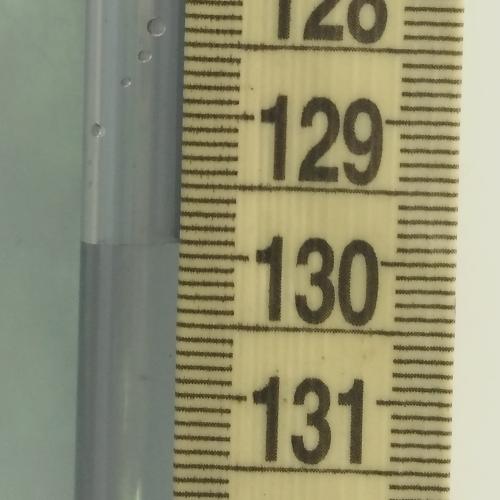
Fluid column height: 129.9 cm